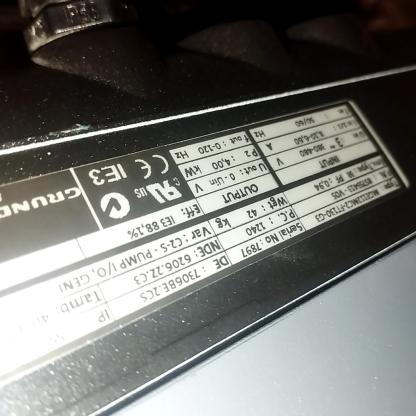
Klasa: tabliczka-znamionowa